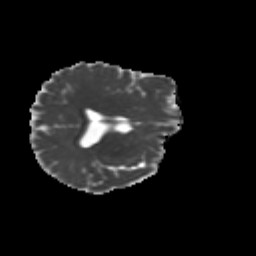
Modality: MD
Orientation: axial
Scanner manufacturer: siemens
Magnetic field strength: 3 T
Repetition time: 9.2 s
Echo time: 0.084 s